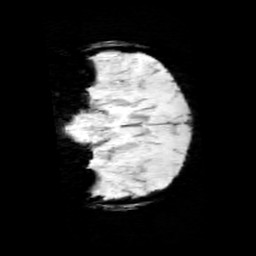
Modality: minIP
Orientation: coronal
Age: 10
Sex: female
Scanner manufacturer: siemens
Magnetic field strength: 3 T
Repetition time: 0.027 s
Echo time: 0.02 s